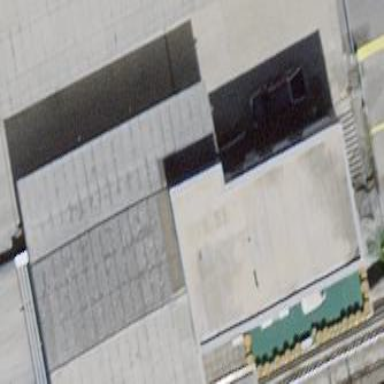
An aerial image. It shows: Industrial building.